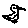
Label: bird